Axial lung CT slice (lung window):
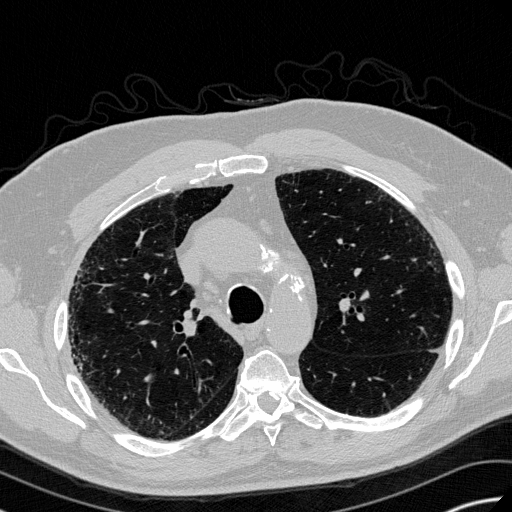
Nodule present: no